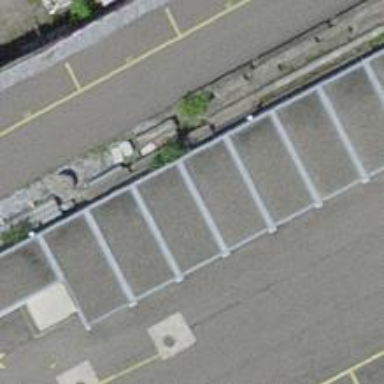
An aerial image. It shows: Garage.